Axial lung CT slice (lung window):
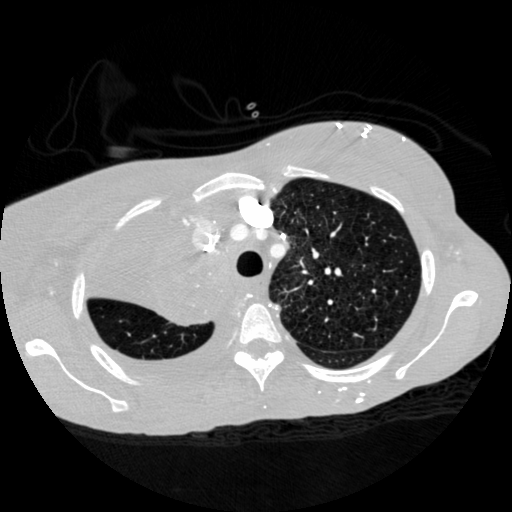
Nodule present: no